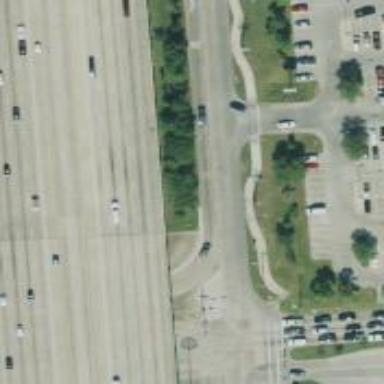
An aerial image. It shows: Secondary road with frontage access.